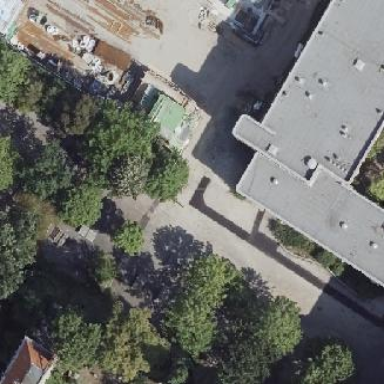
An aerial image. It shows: School building.